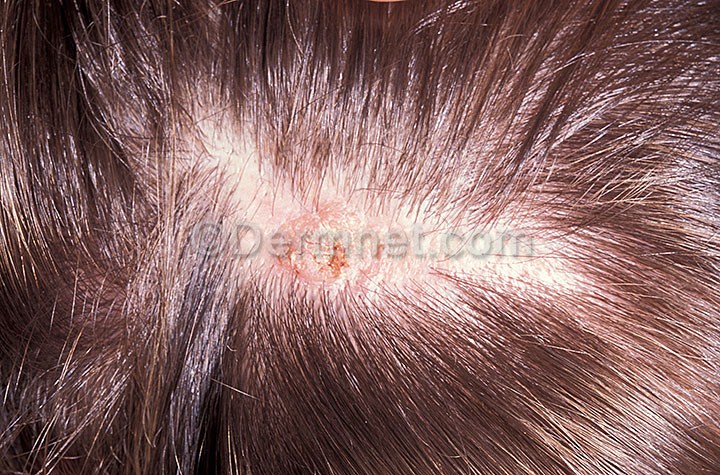
Disease: Seborrheic Keratoses and other Benign Tumors